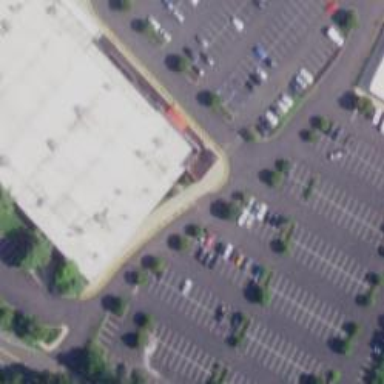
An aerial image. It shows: Fitness center located in leisure land.